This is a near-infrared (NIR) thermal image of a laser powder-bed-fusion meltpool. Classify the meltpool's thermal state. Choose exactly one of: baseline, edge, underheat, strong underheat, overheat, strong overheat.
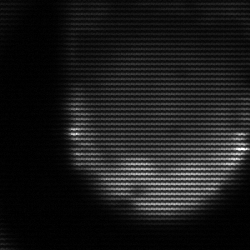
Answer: edge